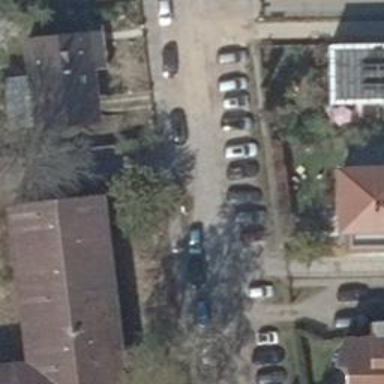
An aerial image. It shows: Residential road.